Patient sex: M
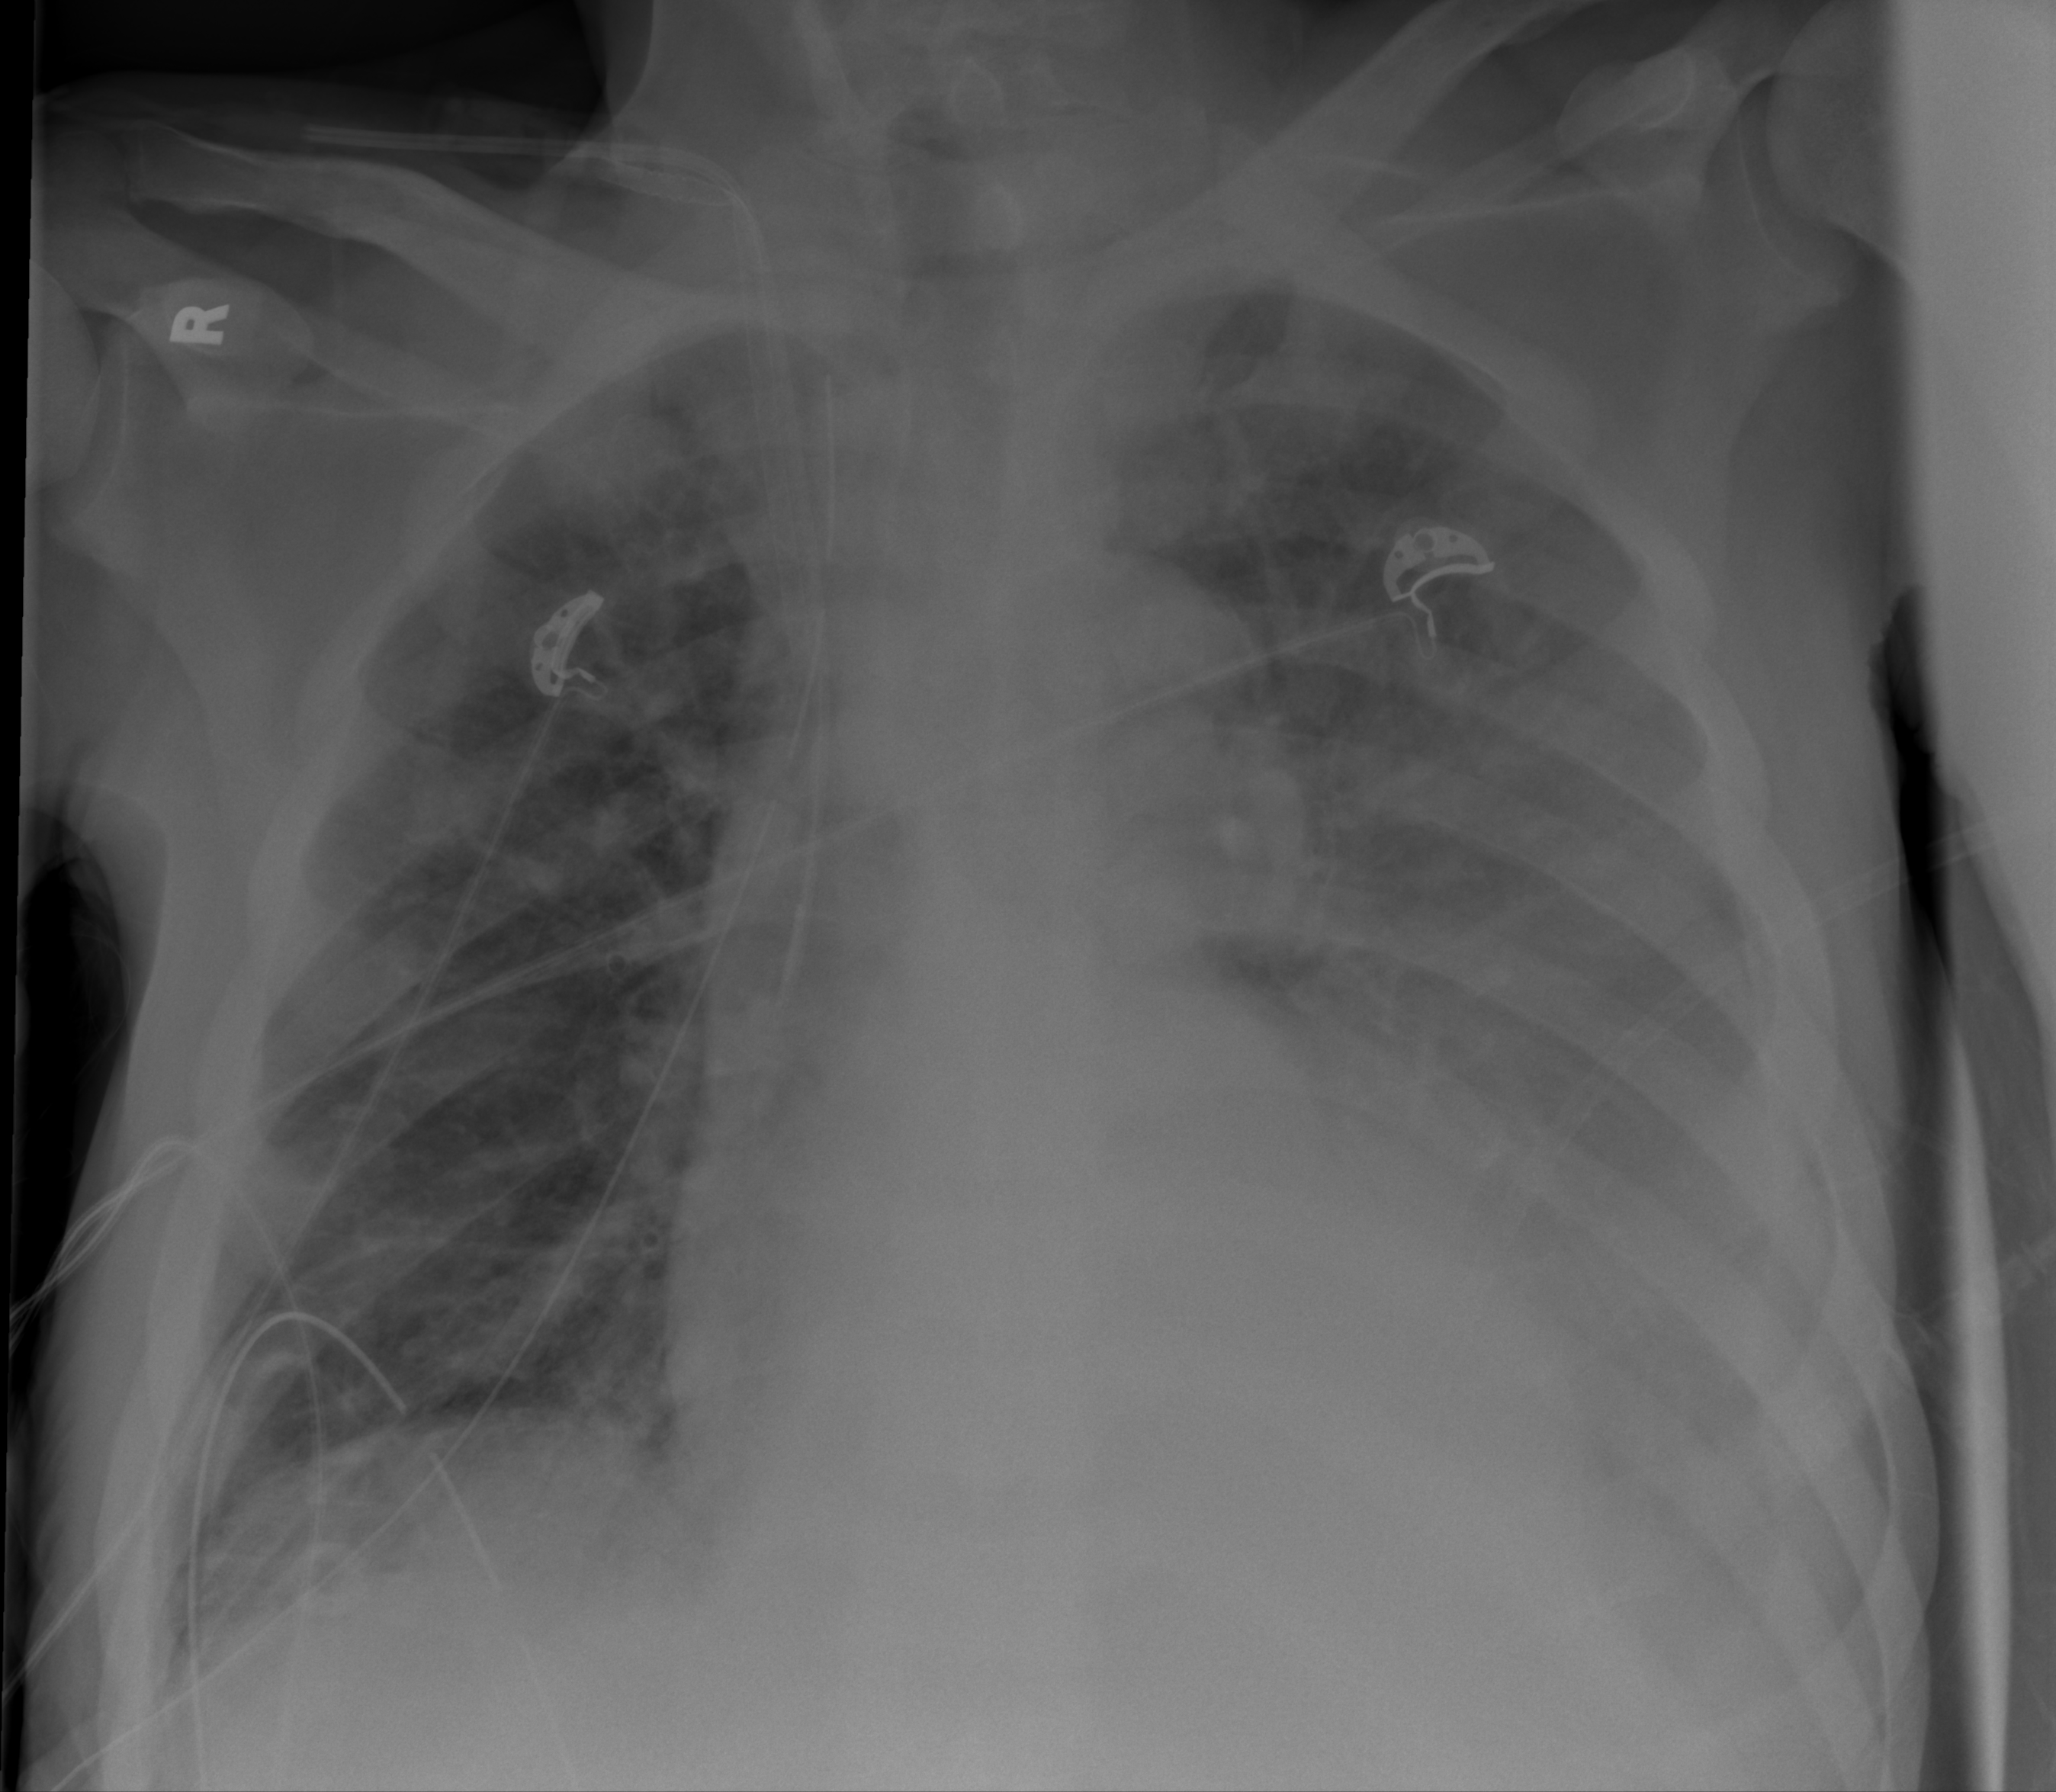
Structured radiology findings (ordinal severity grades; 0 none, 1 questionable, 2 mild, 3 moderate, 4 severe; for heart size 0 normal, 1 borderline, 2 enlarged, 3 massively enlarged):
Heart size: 0
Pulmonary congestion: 2
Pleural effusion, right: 0
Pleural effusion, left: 3
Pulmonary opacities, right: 2
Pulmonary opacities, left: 2
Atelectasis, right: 2
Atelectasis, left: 3